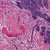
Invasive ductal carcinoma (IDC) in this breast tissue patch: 0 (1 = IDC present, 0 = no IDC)